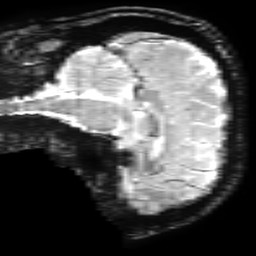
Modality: T2starw
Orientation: sagittal
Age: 47
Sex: male
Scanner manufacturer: ge
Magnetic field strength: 3 T
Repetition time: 0.65 s
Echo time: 0.02 s